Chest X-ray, PA view. Patient: 61 years old, sex M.
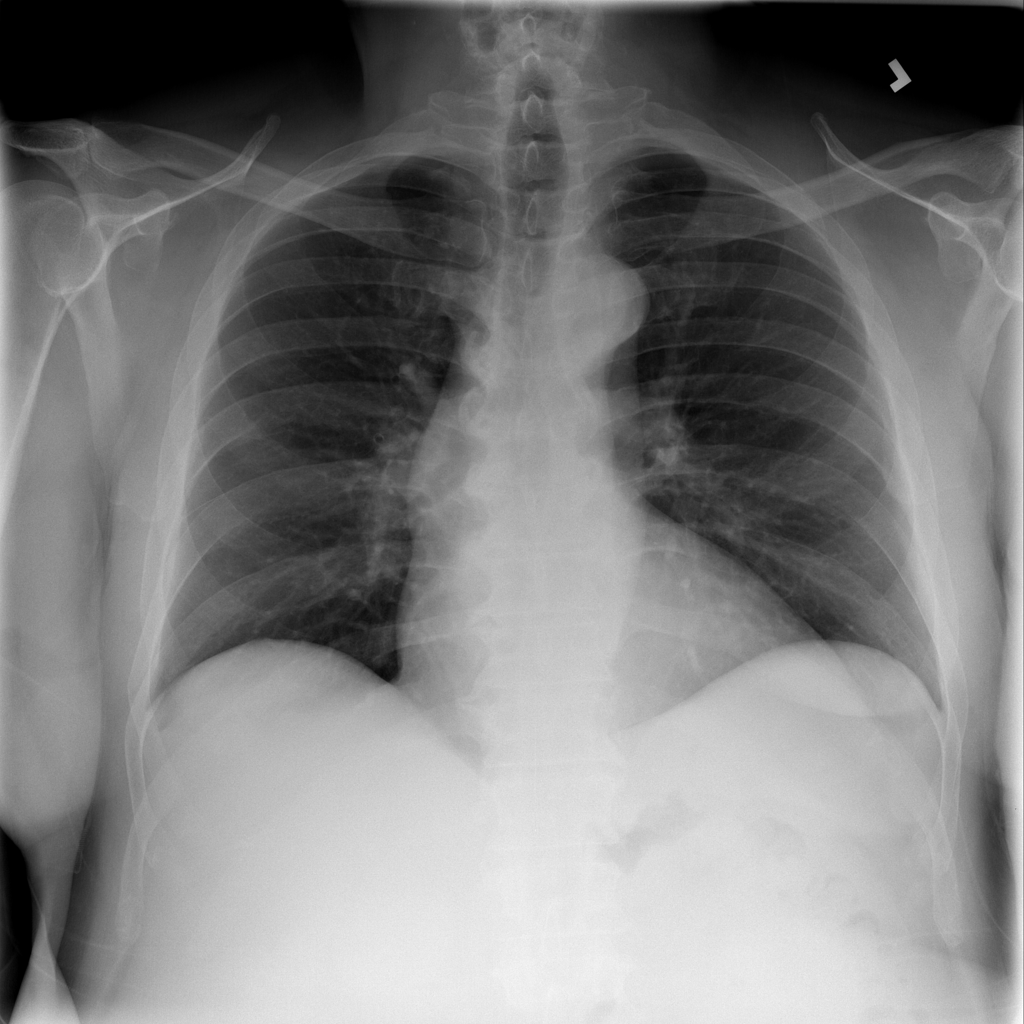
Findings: No Finding